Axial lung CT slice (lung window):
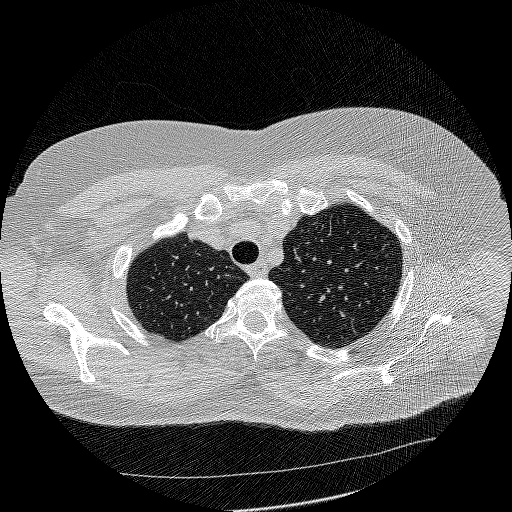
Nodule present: no